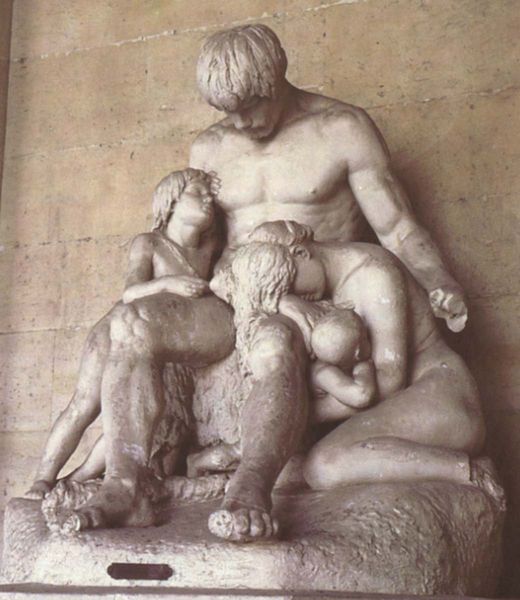
Titel: Kain und seine von Gott verfluchte Familie
Künstler: Antoine Etex
Standort: Paris, Hôpital de la Salpêtrière (EU - F - Ile-de-France)
Schlagwörter: akt, mann, nackt, brust, frau, blick, wand, augen, stein, trauer, figur, haare, sitzend, familie, kind, kinder, skulptur, statue, beine, füße, baby, dick, fugen, ind, sulptur